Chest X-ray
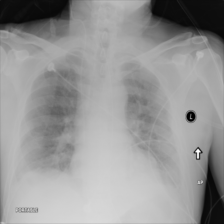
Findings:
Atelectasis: negative
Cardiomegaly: negative
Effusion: negative
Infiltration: negative
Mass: positive
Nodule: negative
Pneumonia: negative
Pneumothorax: negative
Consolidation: negative
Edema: negative
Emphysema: negative
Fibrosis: negative
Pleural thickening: negative
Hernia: negative